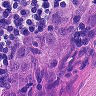
Metastatic tissue present: yes